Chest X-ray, PA view. Patient: 33 years old, sex F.
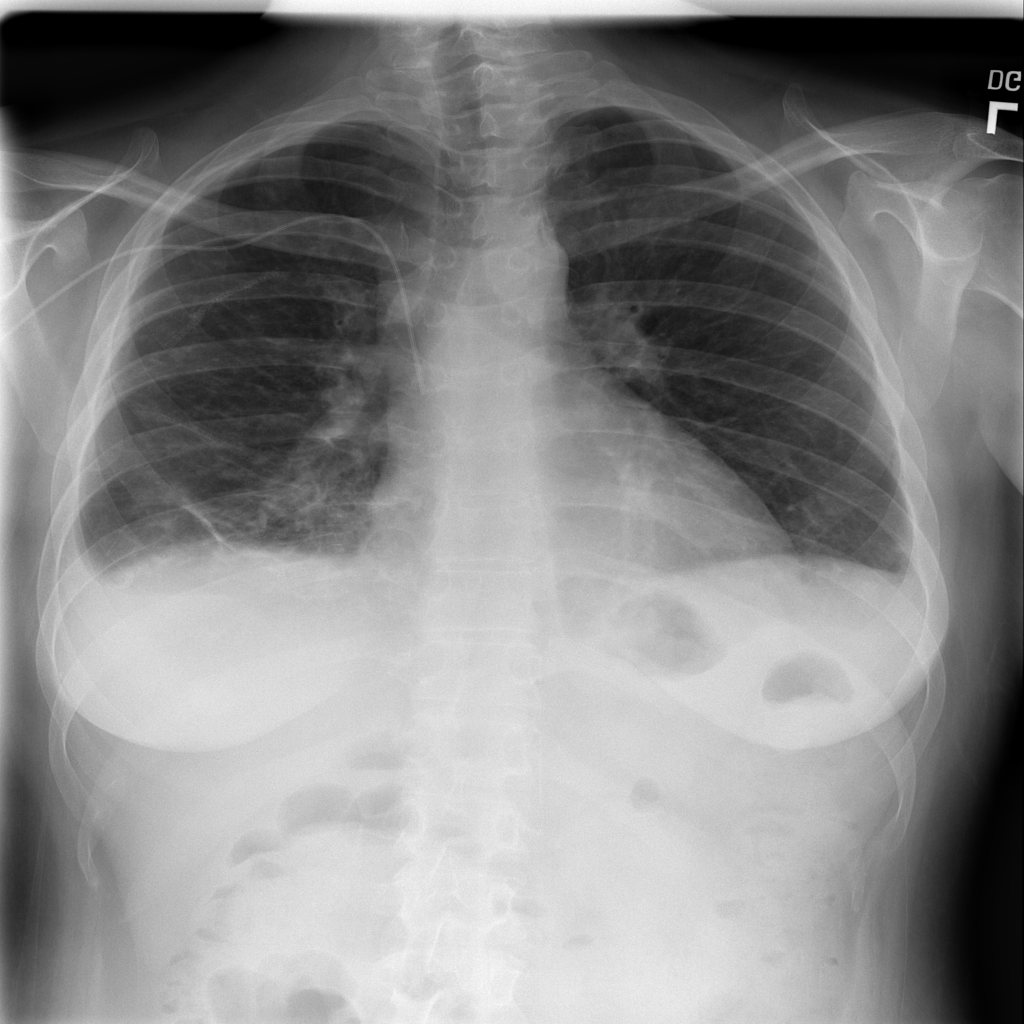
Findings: Effusion